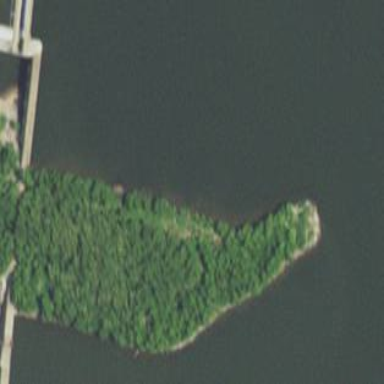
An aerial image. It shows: Image showing island.